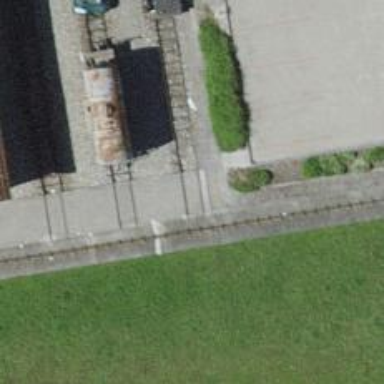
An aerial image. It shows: Railway crossing.